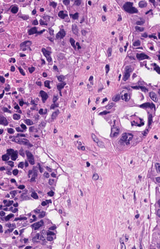
Tumor epithelial tissue: yes
Tumor-associated stroma tissue: yes
Normal tissue: no